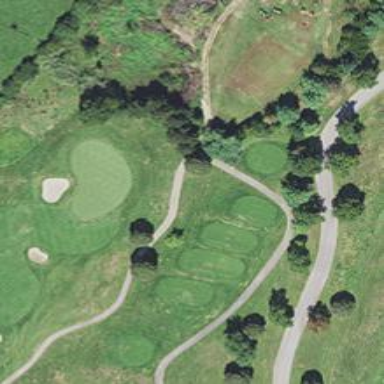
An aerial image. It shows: Service road designated as golf cart path.